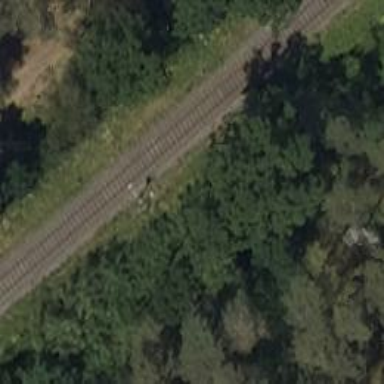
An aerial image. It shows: Light signal at railway crossing.